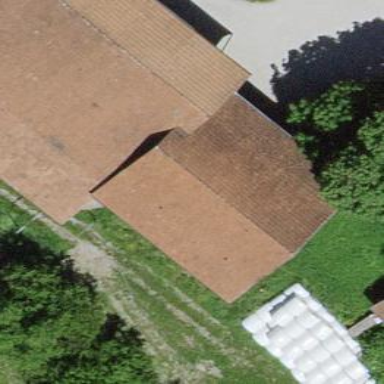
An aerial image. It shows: Barn.